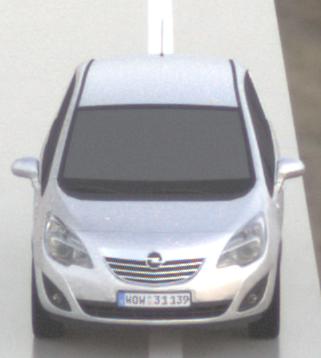
Make: Opel
Model: Meriva 1.4
Detailed model: Meriva (B)
Model produced from: 2010/05
Model produced until: 2013/11
Doors: 5
Color: white
Road condition: wet road
Daytime: sunrise or sunset
Contrast: low contrast